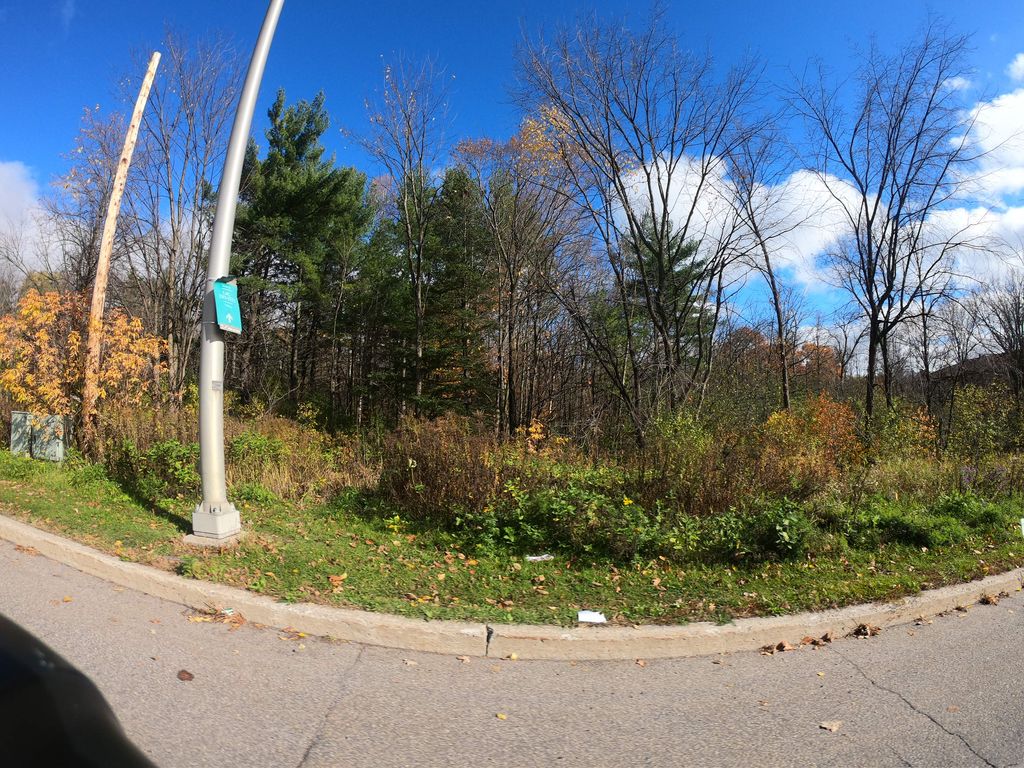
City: ottawa-gatineau